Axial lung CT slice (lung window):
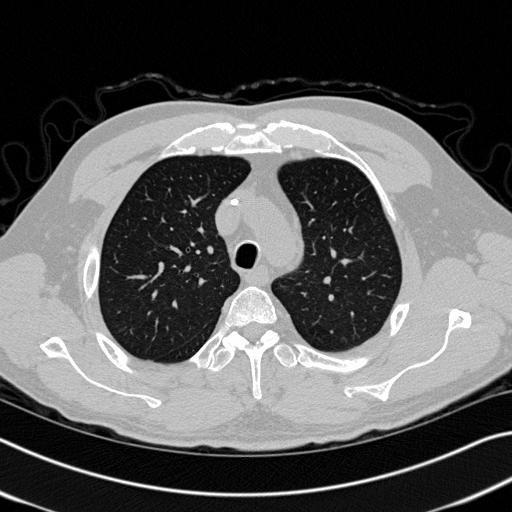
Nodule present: no